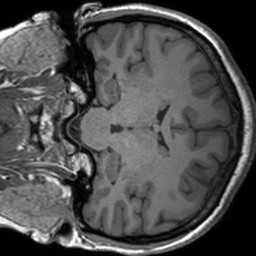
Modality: T1w
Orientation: coronal
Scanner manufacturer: siemens
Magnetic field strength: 3 T
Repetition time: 1.54 s
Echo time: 0.00234 s